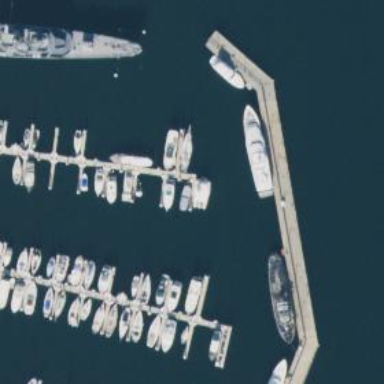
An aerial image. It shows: Pier with mooring facilities.